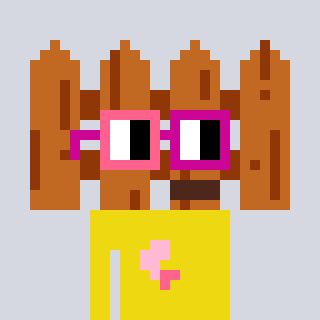
a pixel art character with square pink and red glasses, a fence-shaped head and a yellow-colored body on a cool background